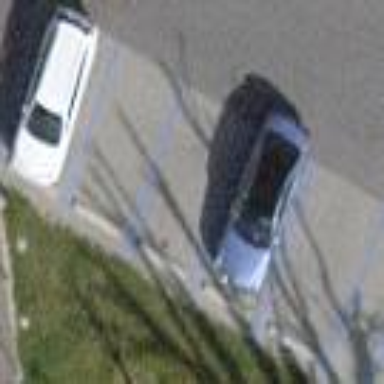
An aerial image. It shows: Street side parking area.